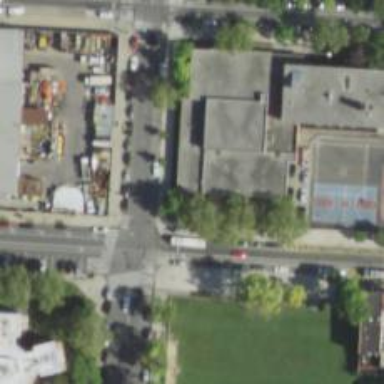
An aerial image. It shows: Footway with asphalt surface and zebra crossing.